Question: Our XML validation keeps falling over on a special character that appears throughout a block of text. It looks like a square with four F's inside it. (see shot below). I am using CDATA tags.
I could strip it out if I just knew what it was.

'''
<?xml version="1.0" encoding="UTF-8" ?>
'''
Any ideas?
Paul
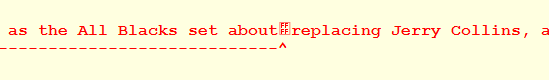
Answer: That sounds like you are trying to include the non-character U+FFFF in your XML file. This non-character is, of course, not allowed in XML files.